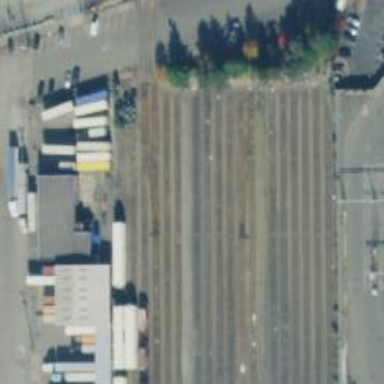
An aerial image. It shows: Railway yard.